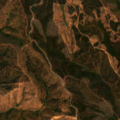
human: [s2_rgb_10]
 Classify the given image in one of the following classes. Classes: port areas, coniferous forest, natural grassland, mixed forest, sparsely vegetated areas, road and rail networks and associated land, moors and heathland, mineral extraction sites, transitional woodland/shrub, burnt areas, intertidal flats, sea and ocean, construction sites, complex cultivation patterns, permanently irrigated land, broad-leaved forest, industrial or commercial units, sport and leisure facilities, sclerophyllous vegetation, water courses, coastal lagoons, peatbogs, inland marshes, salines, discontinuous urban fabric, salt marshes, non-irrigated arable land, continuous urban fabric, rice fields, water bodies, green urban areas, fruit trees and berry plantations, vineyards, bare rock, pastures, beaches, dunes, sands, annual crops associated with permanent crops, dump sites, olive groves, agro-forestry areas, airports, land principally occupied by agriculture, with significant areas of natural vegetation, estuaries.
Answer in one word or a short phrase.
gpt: broad-leaved forest, transitional woodland/shrub